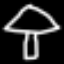
Label: mushroom